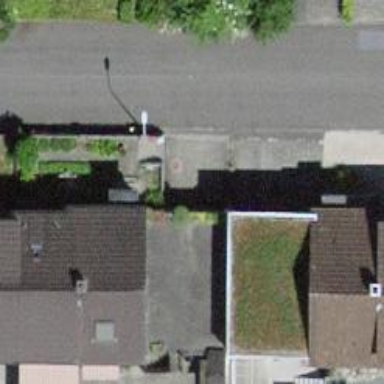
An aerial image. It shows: Semidetached house.